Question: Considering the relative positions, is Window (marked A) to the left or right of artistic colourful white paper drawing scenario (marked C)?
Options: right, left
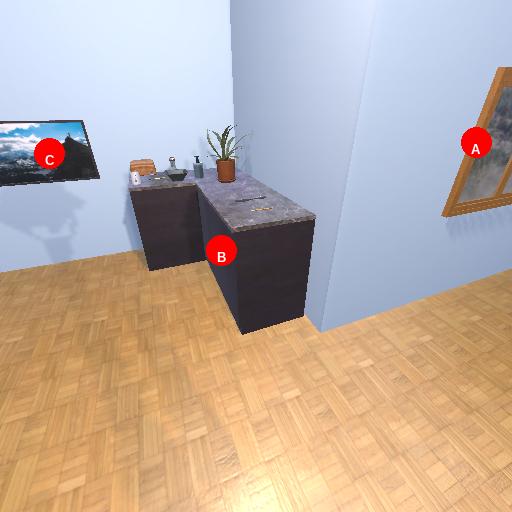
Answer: right